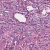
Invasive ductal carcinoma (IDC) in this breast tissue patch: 1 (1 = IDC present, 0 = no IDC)